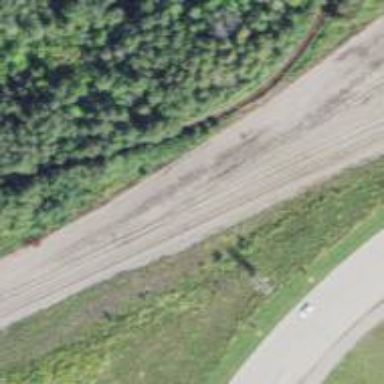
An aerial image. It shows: Disused railway spur service.